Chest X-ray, AP view. Patient: 60 years old, sex M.
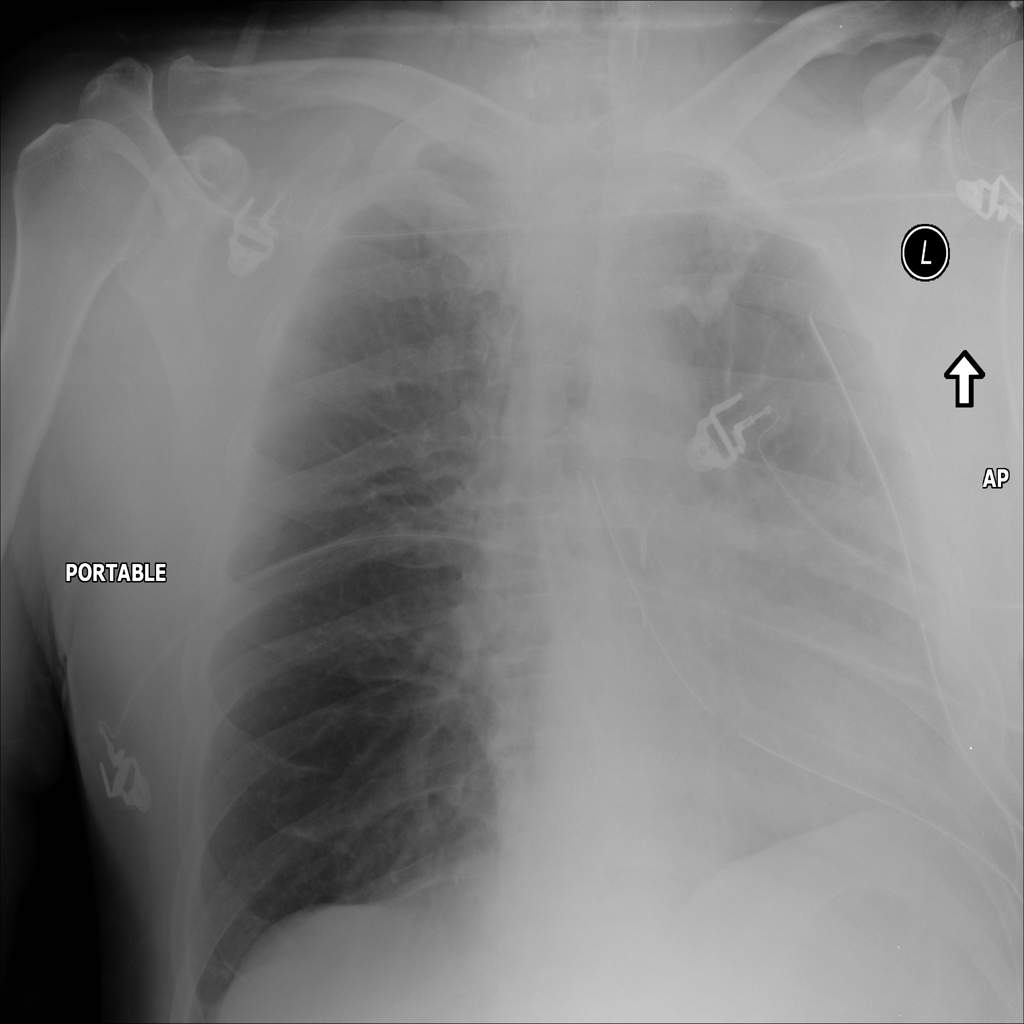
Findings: No Finding